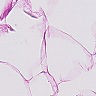
Metastatic tissue present: no